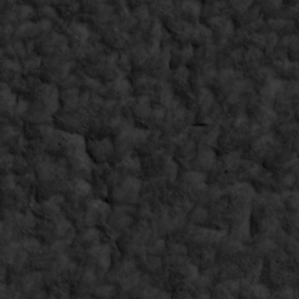
Label: non_frost